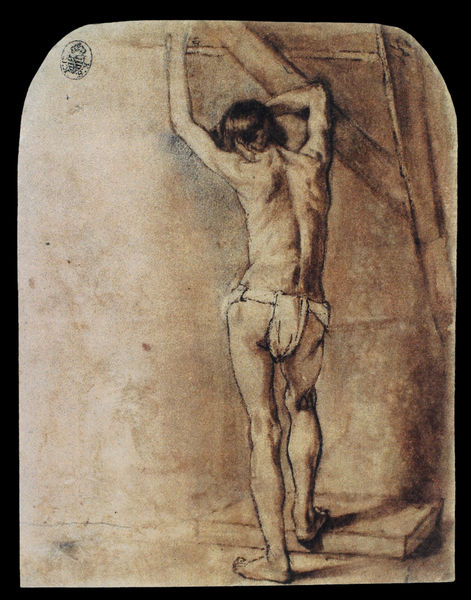
Titel: Stehender männlicher Rückenakt, an ein Gerüst gelehnt
Künstler: Harmensz van Rijn Rembrandt
Institution: Dresden, Staatliches Kupferstichkabinett
Schlagwörter: akt, kopf, lendenschurz, mann, nackt, weiß, braun, ellbogen, grau, holz, pastell, rücken, schwarz, skizze, zeichnung, dach, rot, tuch, arme, bildnis, person, beine, studie, balken, stufe, dünn, knochen, lendentuch, kohle, stempel, entwurf, unterhose, leiden, brau, dachboden, unterhosen